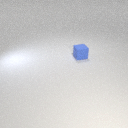
small blue rubber cube